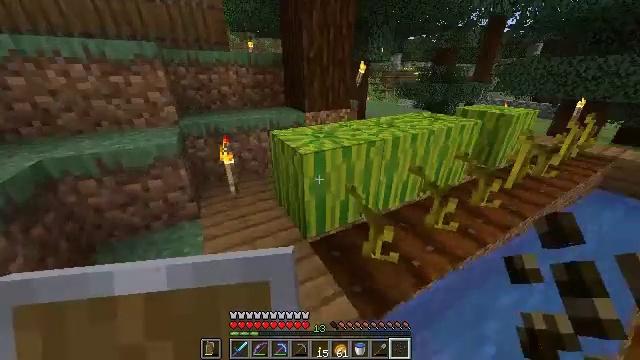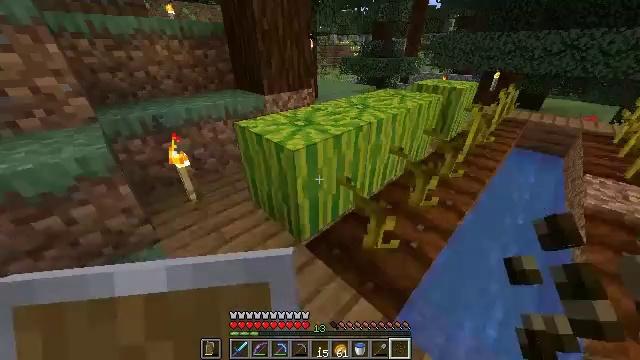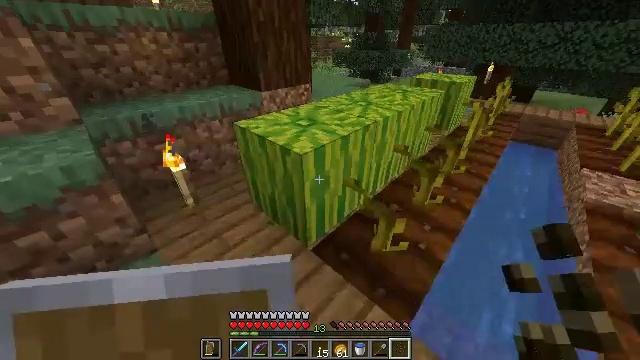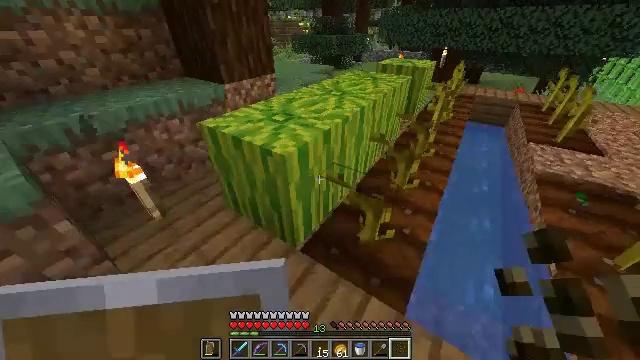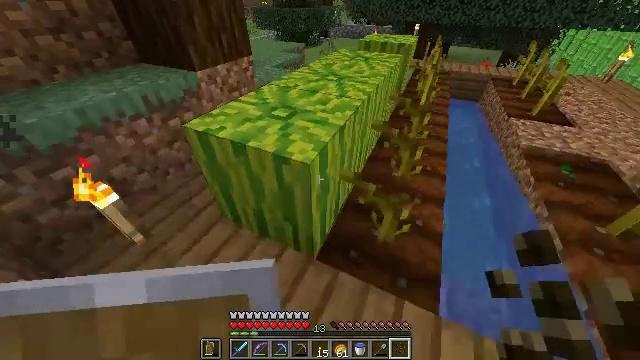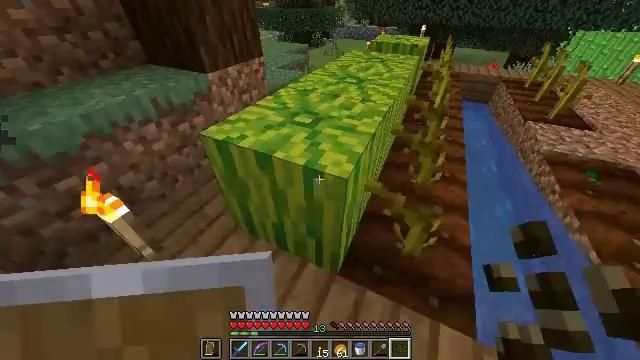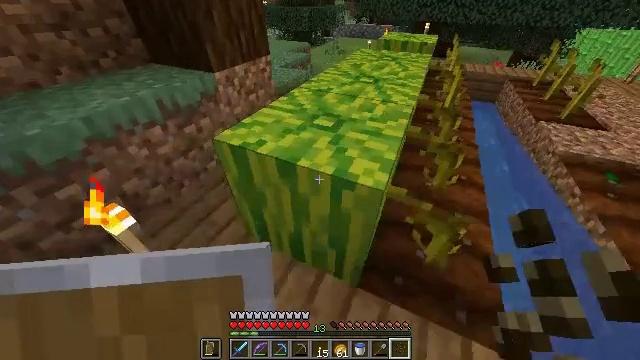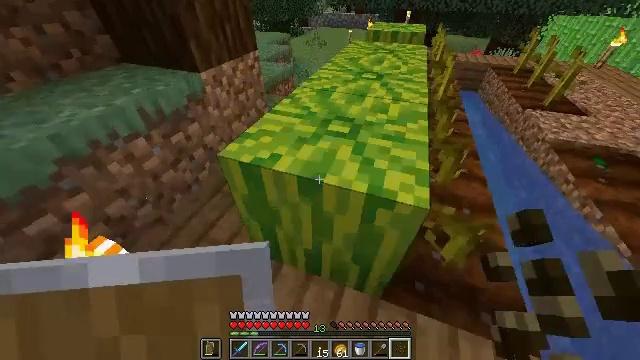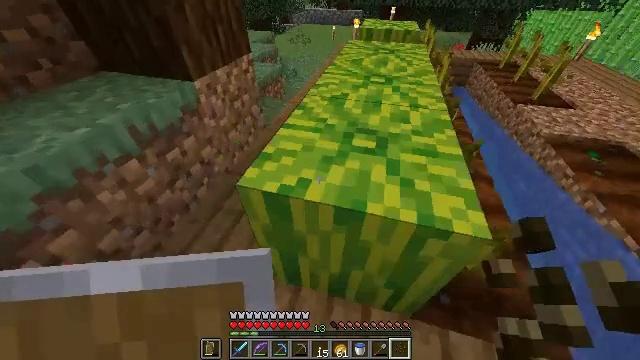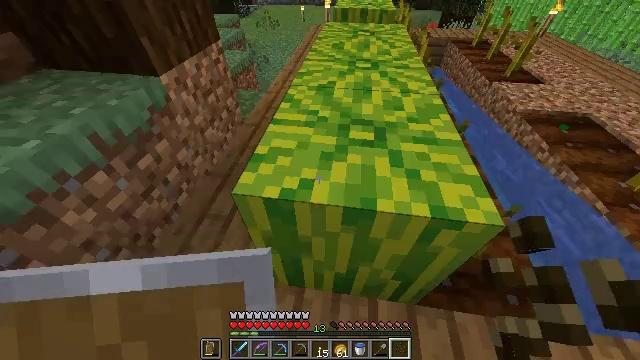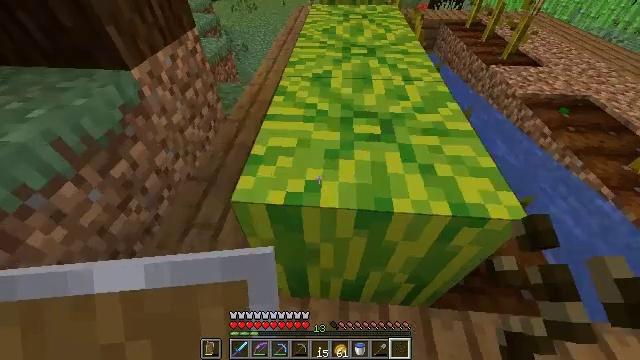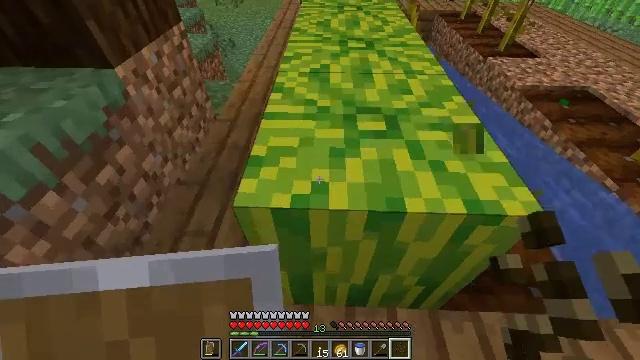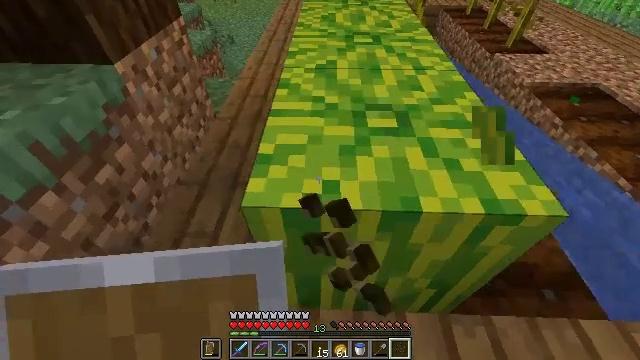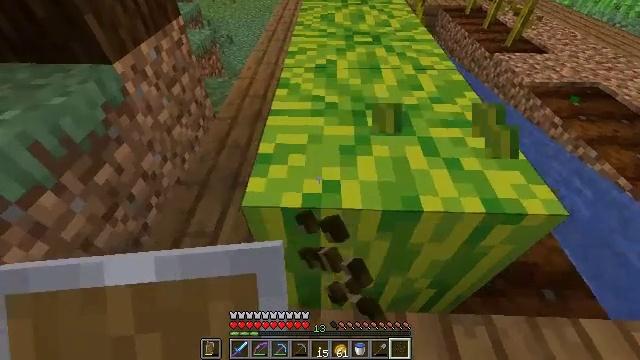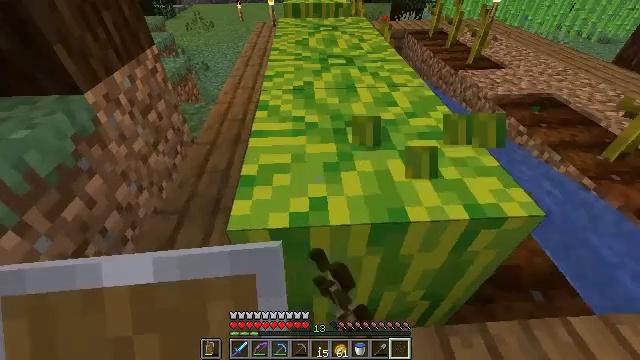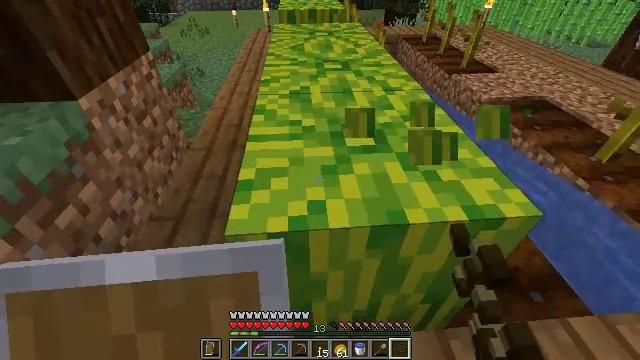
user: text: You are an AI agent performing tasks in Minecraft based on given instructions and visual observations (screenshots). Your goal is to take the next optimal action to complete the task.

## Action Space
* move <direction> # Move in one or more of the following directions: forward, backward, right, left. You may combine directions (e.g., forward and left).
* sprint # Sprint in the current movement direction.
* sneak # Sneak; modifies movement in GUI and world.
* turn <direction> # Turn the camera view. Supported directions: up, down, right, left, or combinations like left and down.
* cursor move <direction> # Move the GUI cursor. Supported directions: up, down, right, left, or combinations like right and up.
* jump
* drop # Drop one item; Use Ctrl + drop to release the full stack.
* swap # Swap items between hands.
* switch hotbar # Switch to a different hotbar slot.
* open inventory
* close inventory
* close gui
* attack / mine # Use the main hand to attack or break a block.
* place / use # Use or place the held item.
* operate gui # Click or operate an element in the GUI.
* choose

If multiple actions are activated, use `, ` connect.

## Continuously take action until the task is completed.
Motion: motion action
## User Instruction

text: Mine a melon block.
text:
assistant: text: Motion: move forward and move left, turn right and down
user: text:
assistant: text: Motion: move forward and move left, turn right and down
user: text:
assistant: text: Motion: move forward and move left, turn right and down
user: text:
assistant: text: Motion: move forward and move left, turn right and down
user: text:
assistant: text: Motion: move forward and move left
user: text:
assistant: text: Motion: move forward and move left
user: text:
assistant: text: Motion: move forward and move left, turn right and down
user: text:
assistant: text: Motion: turn right
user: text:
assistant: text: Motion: turn right and down
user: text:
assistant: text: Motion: turn right
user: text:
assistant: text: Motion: turn right, attack / mine
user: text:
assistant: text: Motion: attack / mine
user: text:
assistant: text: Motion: attack / mine
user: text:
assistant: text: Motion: turn right and up, attack / mine
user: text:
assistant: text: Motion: turn right and up, attack / mine
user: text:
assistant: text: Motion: attack / mine
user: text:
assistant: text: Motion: attack / mine
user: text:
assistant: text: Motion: attack / mine
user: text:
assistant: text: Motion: attack / mine
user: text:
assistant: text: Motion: attack / mine
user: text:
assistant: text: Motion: attack / mine
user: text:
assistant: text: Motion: attack / mine
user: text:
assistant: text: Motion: attack / mine
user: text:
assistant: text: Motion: attack / mine
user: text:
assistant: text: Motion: attack / mine
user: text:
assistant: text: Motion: attack / mine
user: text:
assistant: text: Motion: attack / mine
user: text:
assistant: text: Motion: attack / mine
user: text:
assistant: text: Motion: attack / mine
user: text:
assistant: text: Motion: attack / mine